Question: Consider the following image:

This is a frame from a video footage of the traffic.
What I want to do is, to crop out only the oncoming traffic, and analyze it. I want a fast and efficient method with which I can extract, say, a polygon, by providing certain coordinates.
I'm working on OpenCV and Python.
EDIT:
One option I see is treating image as Numpy array and using for loop to extract certain elements, but that won't be efficient and I don't know if its a proper thing to do.
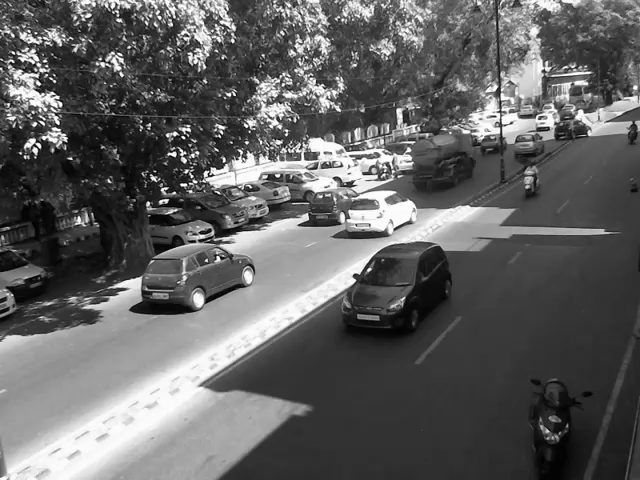
Answer: I would suggest Extracting your region of interest (Any shape you'd want), by using Contours.
Refer to this documentation: <URL>
Your approach should be as follows:
1. Mark points that make up your co-ordinates either on the image itself by attaching a MouseEventListener to the Window.
2. Create a Mask Image by using. (All Zeros)
3. Using these set of Coordinates, use the cv2.drawContours() method to draw the shape needed on the Mask Image and fill it with White Colour (255).
4. Peform Bitwise_And Operation with the original Grayscale Image.
Sample Code:
'''
#Function
def on_mouse(event, x, y, flags,(cPts,overlayImage,resetImage)):
if event==cv.CV_EVENT_LBUTTONUP:
cPts[0].append([x,y])
cv2.circle(overlayImage,(x,y),5,(255),-1)
elif event==cv.CV_EVENT_RBUTTONUP:
cPts[0]=[]
print cPts
overlayImage[:]=resetImage[:]
#Main Program
cvImage=cv2.imread(inputImageFilePath)
grayscaleImage=cv2.cvtColor(cvImage,cv.CV_BGR2GRAY)
overlayImage=np.copy(grayscaleImage)
cv2.namedWindow('preview')
cPts=[[]]
cv2.setMouseCallback('preview',on_mouse,(cPts,overlayImage,grayscaleImage))
opacity=0.4
while True:
displayImage=cv2.addWeighted(overlayImage,opacity,grayscaleImage,1-opacity,0)
cv2.imshow('preview',displayImage)
keyPressed=cv2.waitKey(5)
if keyPressed==27:
break
elif keyPressed==32:
print cPts
cv2.drawContours(overlayImage,np.array(cPts),0,255)
maskImage=np.zeros_like(grayscaleImage)
cv2.drawContours(maskImage,np.array(cPts),0,255,-1)
extractedImage=np.bitwise_and(grayscaleImage,maskImage)
cv2.imshow('extractedImage',extractedImage)
cv2.destroyAllWindows()
'''